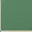
Piece: xx